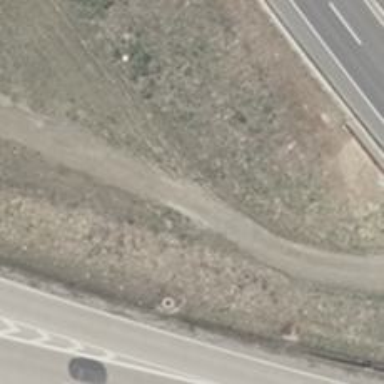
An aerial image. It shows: Service road with compacted grade2 track type surface.